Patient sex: M
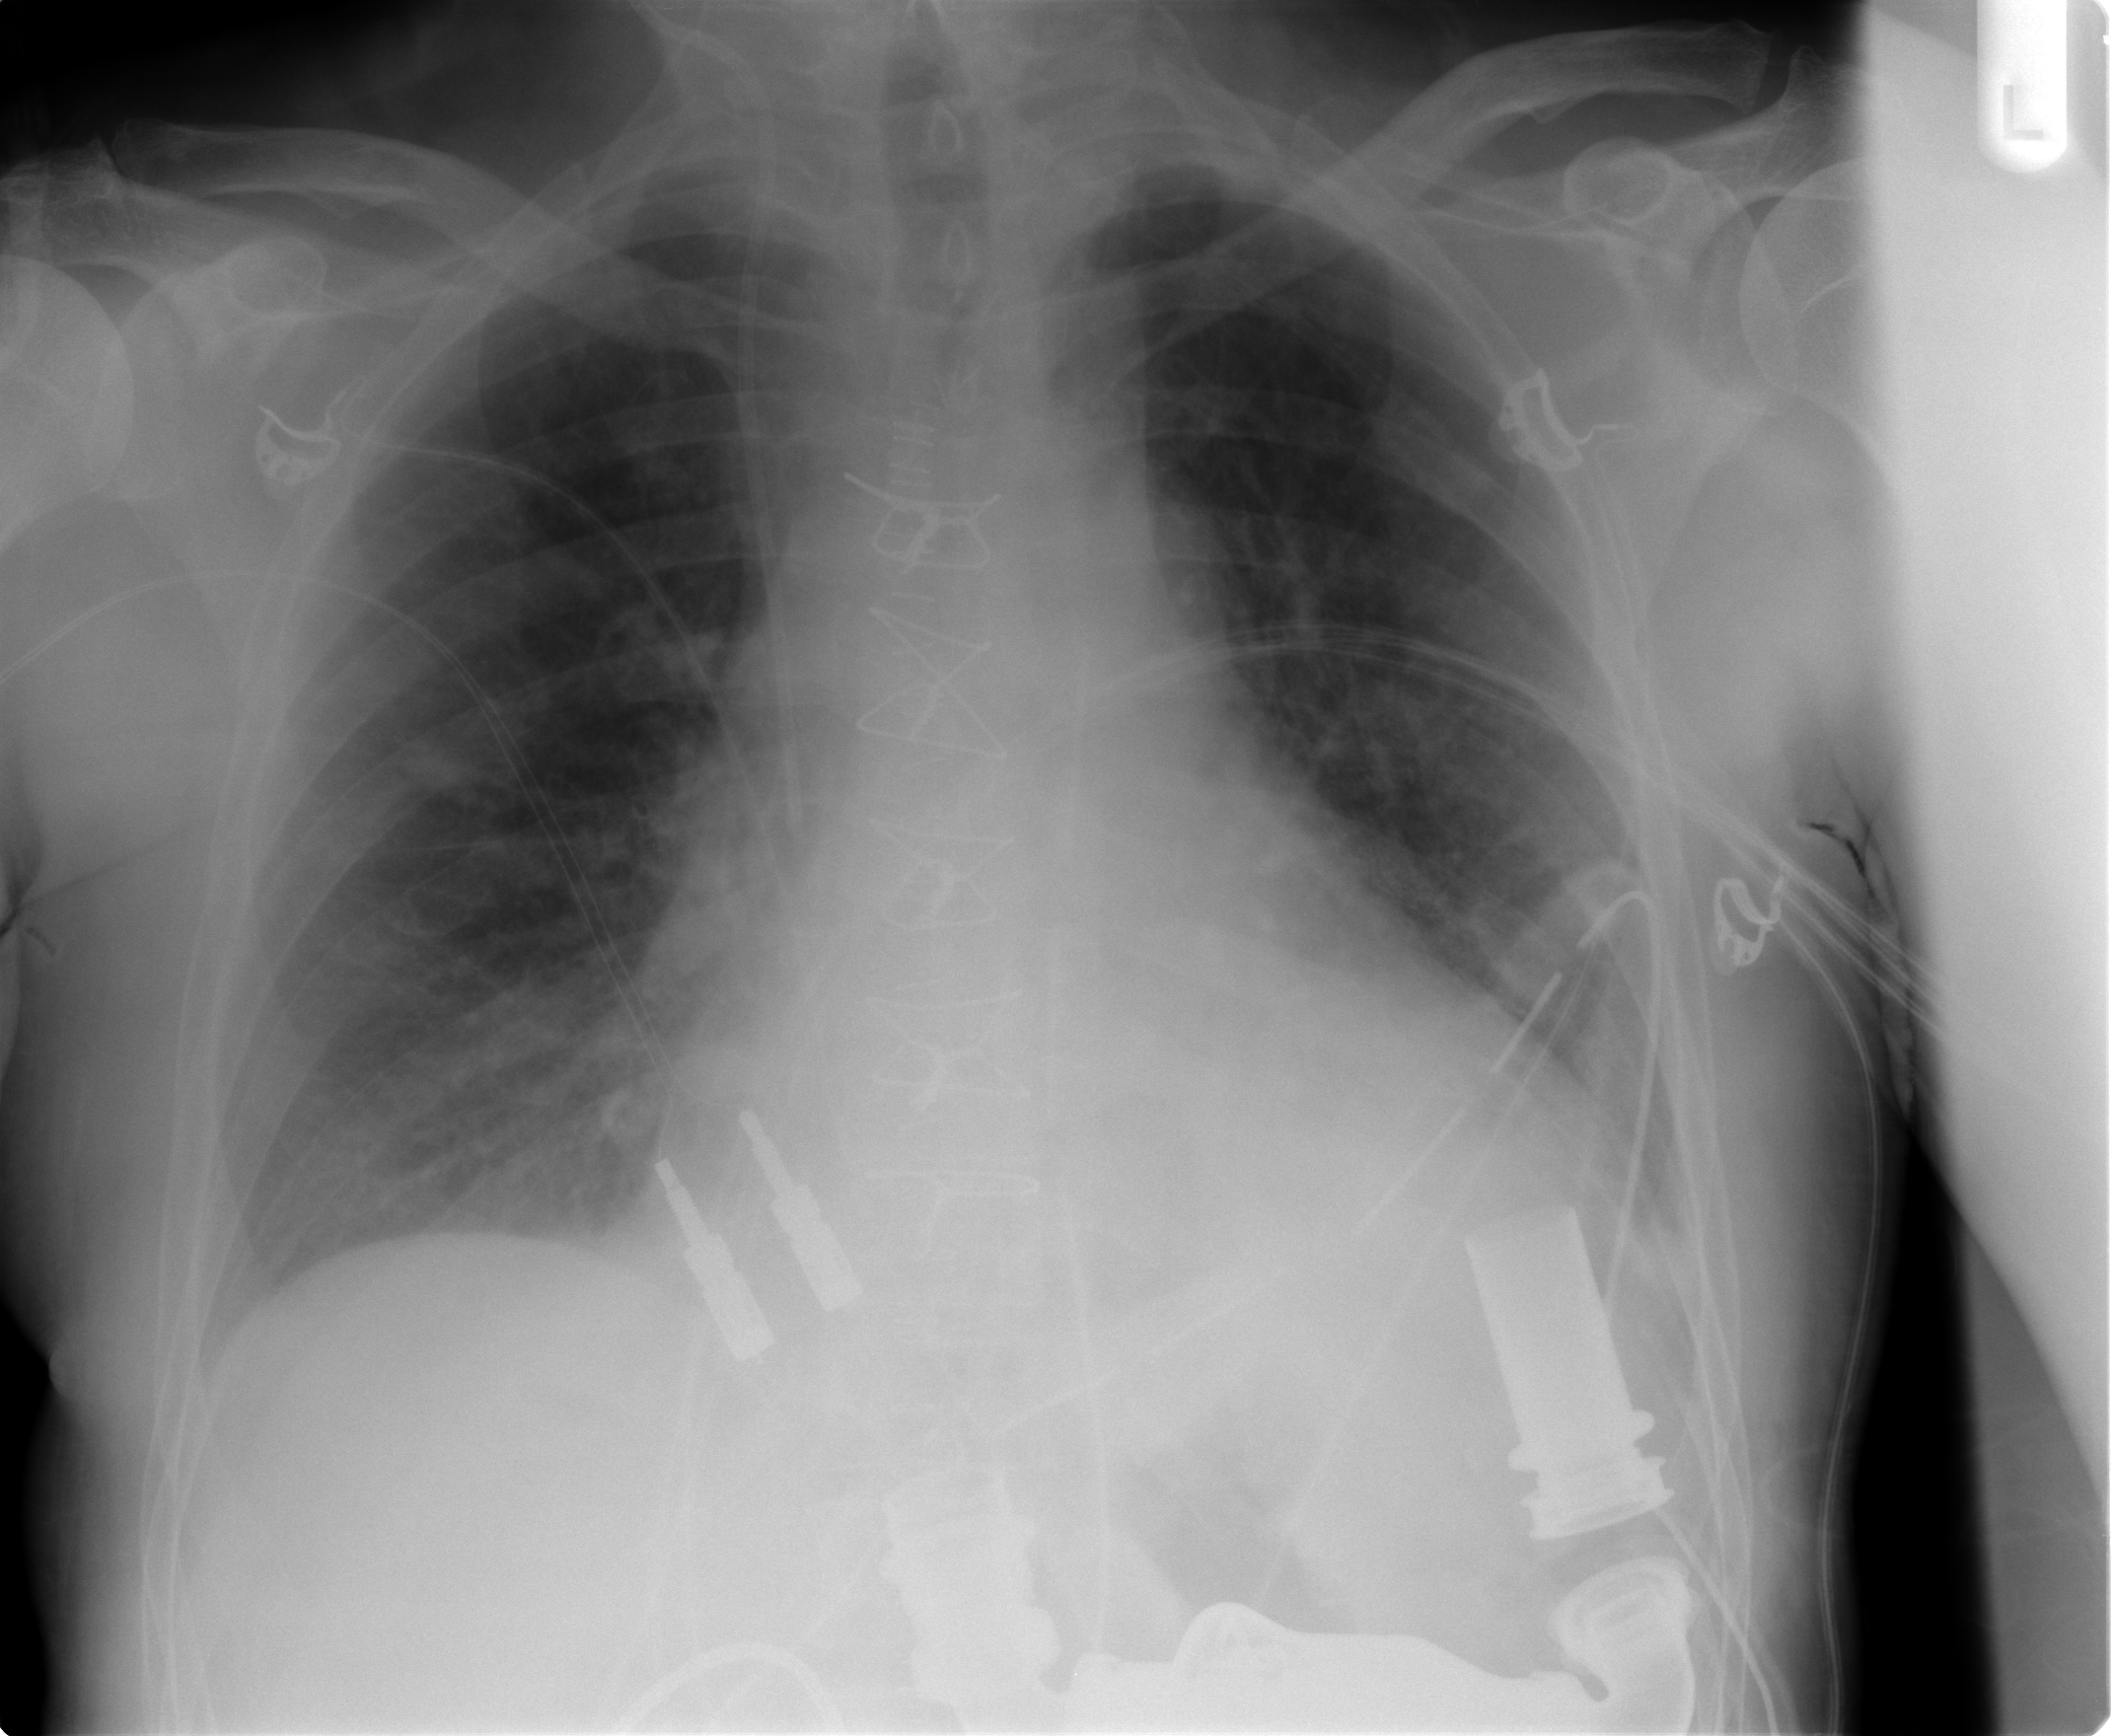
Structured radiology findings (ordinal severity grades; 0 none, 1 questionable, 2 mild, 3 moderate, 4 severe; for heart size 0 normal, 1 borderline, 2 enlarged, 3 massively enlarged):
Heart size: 2
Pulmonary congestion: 0
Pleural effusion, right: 0
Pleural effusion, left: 0
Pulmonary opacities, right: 0
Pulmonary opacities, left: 0
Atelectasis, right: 2
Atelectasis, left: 0